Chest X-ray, PA view. Patient: 39 years old, sex M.
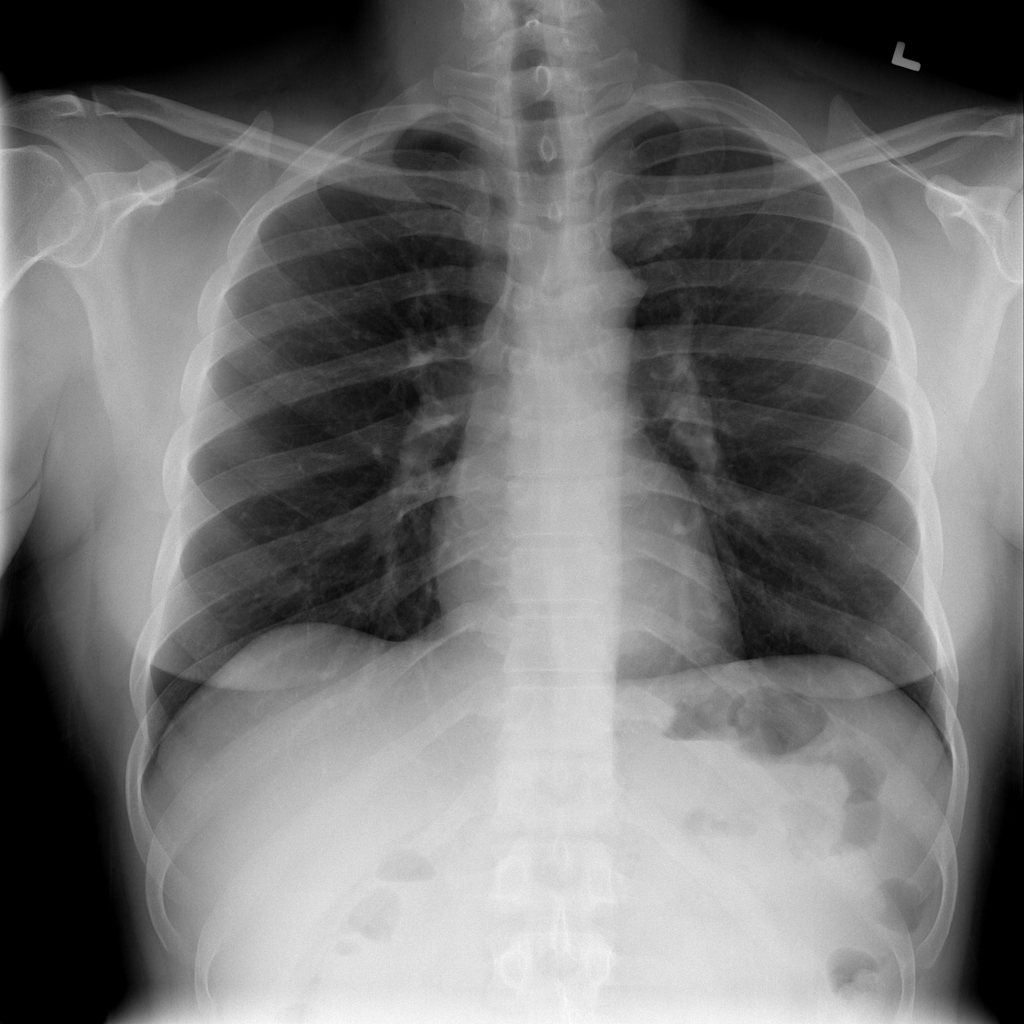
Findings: No Finding